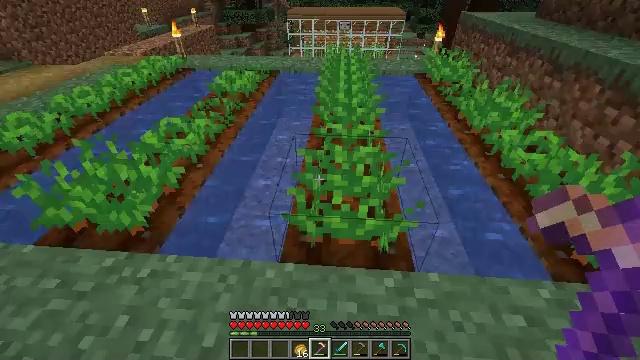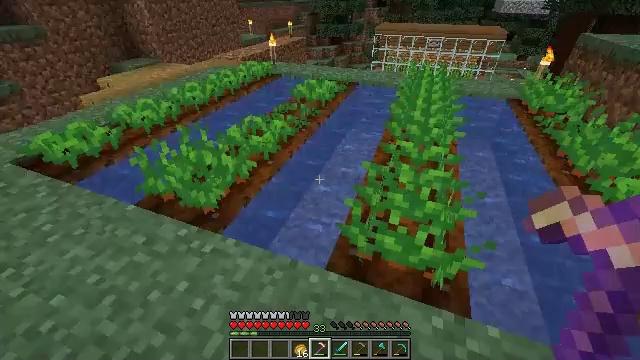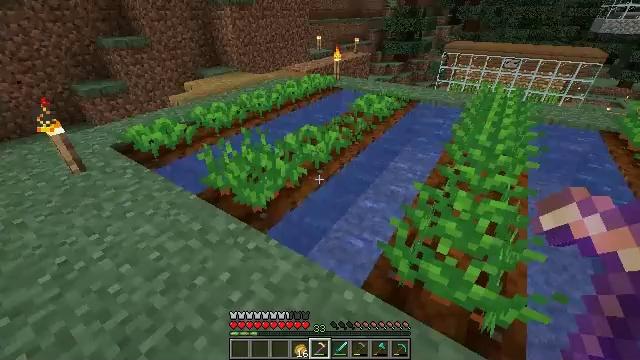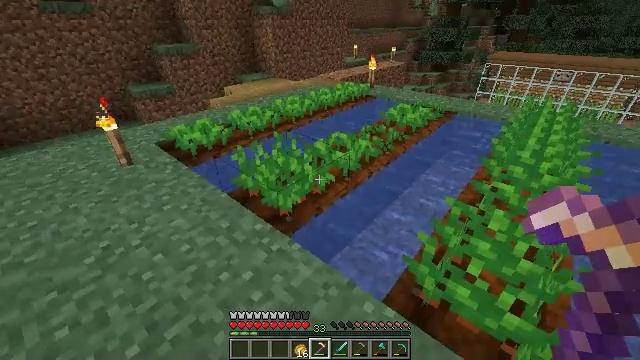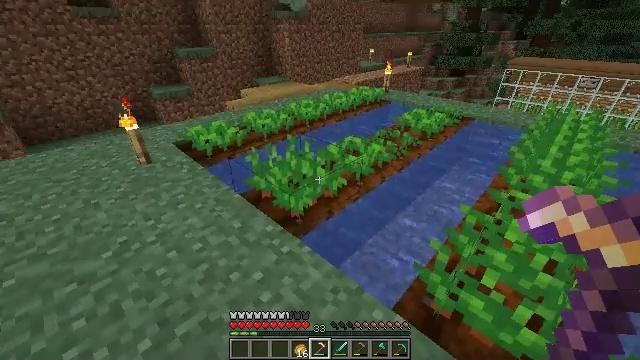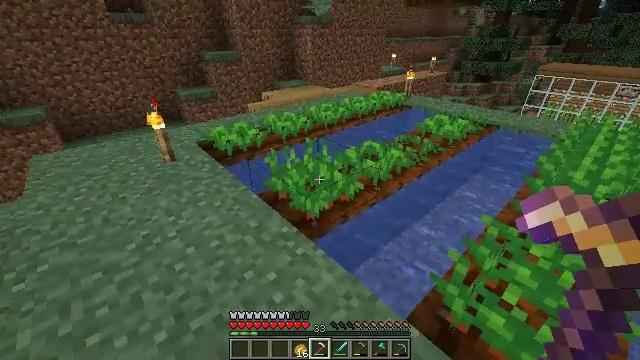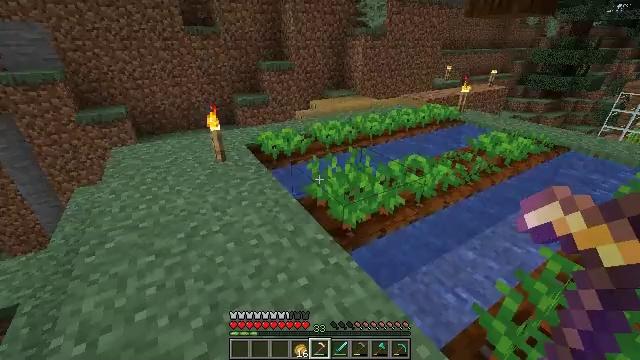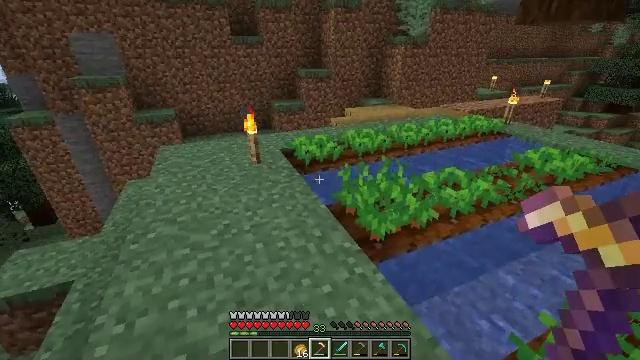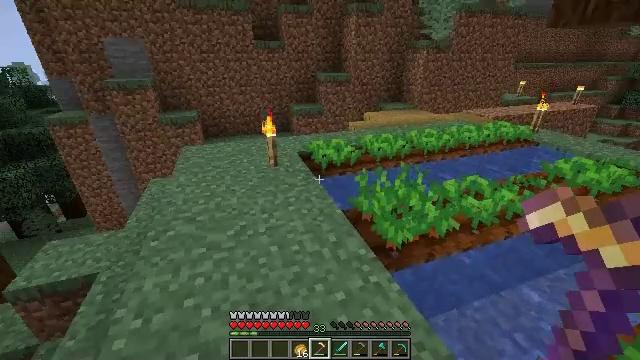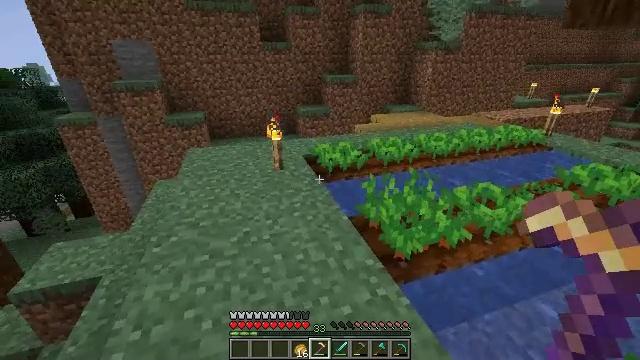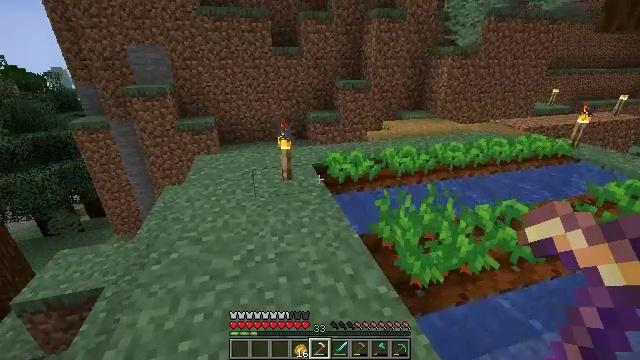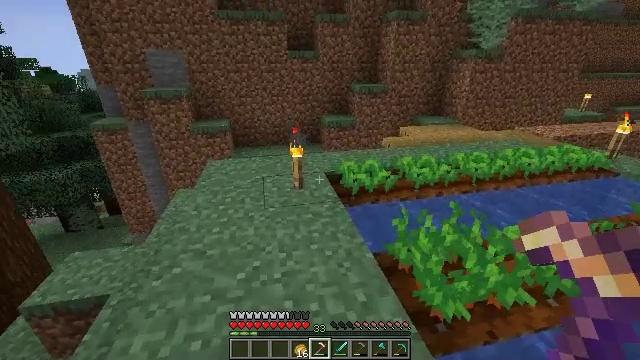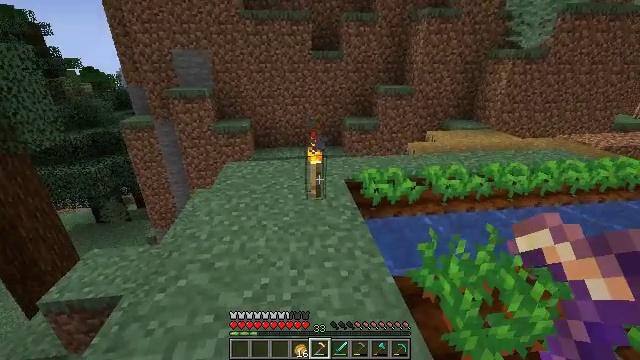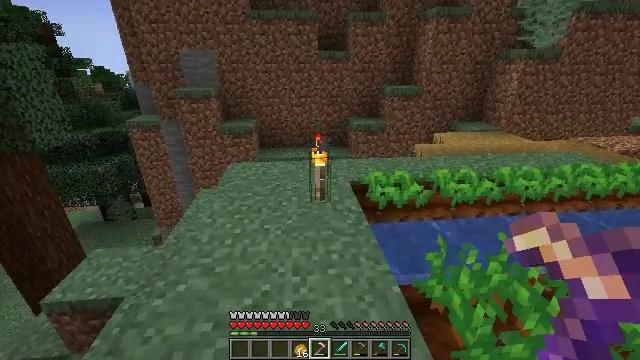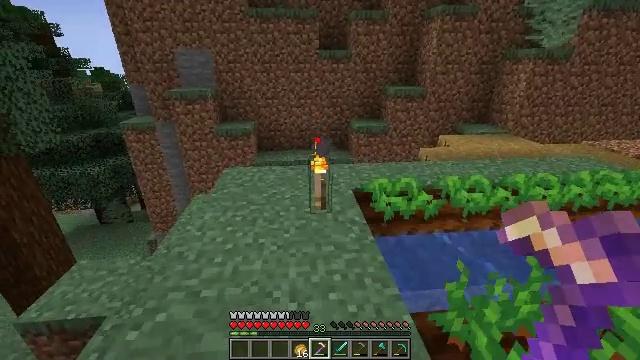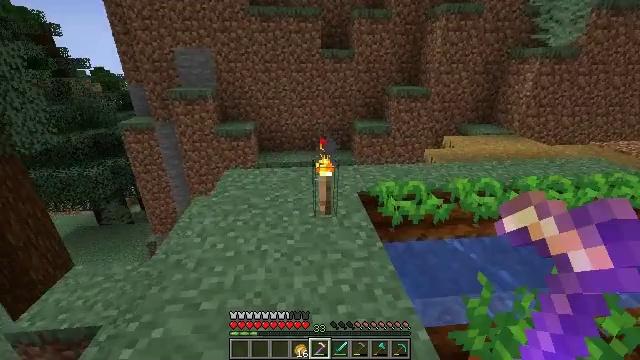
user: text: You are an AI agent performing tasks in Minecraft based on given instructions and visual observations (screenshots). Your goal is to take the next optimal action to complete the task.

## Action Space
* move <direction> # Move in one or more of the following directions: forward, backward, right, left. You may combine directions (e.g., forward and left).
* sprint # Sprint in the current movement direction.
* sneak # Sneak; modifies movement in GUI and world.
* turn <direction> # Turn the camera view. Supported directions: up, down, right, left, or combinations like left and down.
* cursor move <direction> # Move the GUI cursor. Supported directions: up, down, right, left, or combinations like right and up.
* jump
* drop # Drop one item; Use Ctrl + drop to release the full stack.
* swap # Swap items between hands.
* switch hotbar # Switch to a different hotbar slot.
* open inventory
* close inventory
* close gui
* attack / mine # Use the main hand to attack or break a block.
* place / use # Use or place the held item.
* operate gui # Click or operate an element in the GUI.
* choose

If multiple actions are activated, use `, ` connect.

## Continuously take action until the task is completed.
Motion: motion action
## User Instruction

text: Dig up carrots from the soil.
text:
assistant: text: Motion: turn left and up
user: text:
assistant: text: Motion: turn left and up
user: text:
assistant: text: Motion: turn left and up
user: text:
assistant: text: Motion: turn left
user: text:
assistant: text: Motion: turn left
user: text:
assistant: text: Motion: turn left and up
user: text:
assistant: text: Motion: turn left and up
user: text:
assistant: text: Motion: move forward, turn left
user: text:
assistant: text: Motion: move forward, turn left
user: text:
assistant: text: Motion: move forward, turn left
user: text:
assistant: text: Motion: move forward, turn left
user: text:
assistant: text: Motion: move forward, turn left
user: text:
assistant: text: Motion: move forward, turn left
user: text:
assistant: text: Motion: move forward and move left
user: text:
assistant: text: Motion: move forward and move left
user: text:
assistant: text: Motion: move forward and move left, turn right
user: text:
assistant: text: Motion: move left, turn right and down
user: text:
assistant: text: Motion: move left, turn right
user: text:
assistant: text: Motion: turn right
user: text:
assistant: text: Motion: turn right
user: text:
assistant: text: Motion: turn right
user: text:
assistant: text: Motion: turn right
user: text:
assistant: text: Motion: no_op
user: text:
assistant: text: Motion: no_op
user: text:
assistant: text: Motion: no_op
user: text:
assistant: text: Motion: no_op
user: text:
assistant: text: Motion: no_op
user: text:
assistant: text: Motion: no_op
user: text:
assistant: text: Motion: no_op
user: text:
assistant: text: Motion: no_op